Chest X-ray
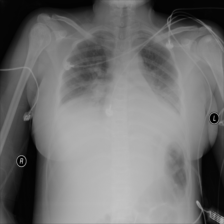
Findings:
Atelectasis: positive
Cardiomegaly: negative
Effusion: positive
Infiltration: negative
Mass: negative
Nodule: negative
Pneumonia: negative
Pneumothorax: negative
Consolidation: negative
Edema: negative
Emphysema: negative
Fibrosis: negative
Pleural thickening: negative
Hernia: negative